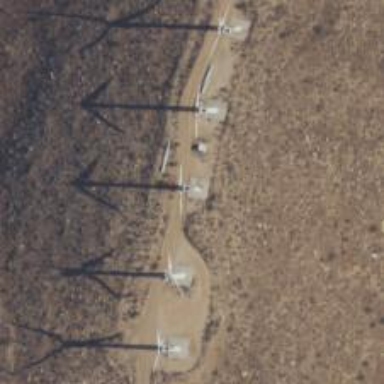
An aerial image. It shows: Horizontal axis wind turbine generating power from wind energy.